Question: I need to run the code shown below (obtained from:<URL>.
The problem is that the code contains several methods named: createSocket with different argument types. The eclipse shows me error saying:

I read that Java can have multiple methods with same name as long as the arguments are different (method overloading). I do not know why this is causing me a problem here?
The code is:
'''
class SSLSocketFactoryEx extends SSLSocketFactory
{
public SSLSocketFactoryEx() throws NoSuchAlgorithmException, KeyManagementException
{
initSSLSocketFactoryEx(null,null,null);
}
public SSLSocketFactoryEx(KeyManager[] km, TrustManager[] tm, SecureRandom random) throws NoSuchAlgorithmException, KeyManagementException
{
initSSLSocketFactoryEx(km, tm, random);
}
public SSLSocketFactoryEx(SSLContext ctx) throws NoSuchAlgorithmException, KeyManagementException
{
initSSLSocketFactoryEx(ctx);
}
public String[] getDefaultCipherSuites()
{
return m_ciphers;
}
public String[] getSupportedCipherSuites()
{
return m_ciphers;
}
public String[] getDefaultProtocols()
{
return m_protocols;
}
public String[] getSupportedProtocols()
{
return m_protocols;
}
public Socket createSocket(Socket s, String host, int port, boolean autoClose) throws IOException
{
SSLSocketFactory factory = m_ctx.getSocketFactory();
SSLSocket ss = (SSLSocket)factory.createSocket(s, host, port, autoClose);
ss.setEnabledProtocols(m_protocols);
ss.setEnabledCipherSuites(m_ciphers);
return ss;
}
public Socket createSocket(InetAddress address, int port, InetAddress localAddress, int localPort) throws IOException
{
SSLSocketFactory factory = m_ctx.getSocketFactory();
SSLSocket ss = (SSLSocket)factory.createSocket(address, port, localAddress, localPort);
ss.setEnabledProtocols(m_protocols);
ss.setEnabledCipherSuites(m_ciphers);
return ss;
}
public Socket createSocket(String host, int port, InetAddress localHost, int localPort) throws IOException
{
SSLSocketFactory factory = m_ctx.getSocketFactory();
SSLSocket ss = (SSLSocket)factory.createSocket(host, port, localHost, localPort);
ss.setEnabledProtocols(m_protocols);
ss.setEnabledCipherSuites(m_ciphers);
return ss;
}
public Socket createSocket(InetAddress host, int port) throws IOException
{
SSLSocketFactory factory = m_ctx.getSocketFactory();
SSLSocket ss = (SSLSocket)factory.createSocket(host, port);
ss.setEnabledProtocols(m_protocols);
ss.setEnabledCipherSuites(m_ciphers);
return ss;
}
public Socket createSocket(String host, int port) throws IOException
{
SSLSocketFactory factory = m_ctx.getSocketFactory();
SSLSocket ss = (SSLSocket)factory.createSocket(host, port);
ss.setEnabledProtocols(m_protocols);
ss.setEnabledCipherSuites(m_ciphers);
return ss;
}
private void initSSLSocketFactoryEx(KeyManager[] km, TrustManager[] tm, SecureRandom random)
throws NoSuchAlgorithmException, KeyManagementException
{
m_ctx = SSLContext.getInstance("TLS");
m_ctx.init(km, tm, random);
m_protocols = GetProtocolList();
m_ciphers = GetCipherList();
}
private void initSSLSocketFactoryEx(SSLContext ctx)
throws NoSuchAlgorithmException, KeyManagementException
{
m_ctx = ctx;
m_protocols = GetProtocolList();
m_ciphers = GetCipherList();
}
protected String[] GetProtocolList()
{
String[] preferredProtocols = { "TLSv1", "TLSv1.1", "TLSv1.2", "TLSv1.3" };
String[] availableProtocols = null;
SSLSocket socket = null;
try
{
SSLSocketFactory factory = m_ctx.getSocketFactory();
socket = (SSLSocket)factory.createSocket();
availableProtocols = socket.getSupportedProtocols();
Arrays.sort(availableProtocols);
}
catch(Exception e)
{
return new String[]{ "TLSv1" };
}
finally
{
if(socket != null)
socket.close();
}
List<String> aa = new ArrayList<String>();
for(int i = 0; i < preferredProtocols.length; i++)
{
int idx = Arrays.binarySearch(availableProtocols, preferredProtocols[i]);
if(idx >= 0)
aa.add(preferredProtocols[i]);
}
return aa.toArray(new String[0]);
}
protected String[] GetCipherList()
{
String[] preferredCiphers = {
// *_CHACHA20_POLY1305 are 3x to 4x faster than existing cipher suites.
// http://googleonlinesecurity.blogspot.com/2014/04/speeding-up-and-strengthening-https.html
// Use them if available. Normative names can be found at (TLS spec depends on IPSec spec):
// http://tools.ietf.org/html/draft-nir-ipsecme-chacha20-poly1305-01
// http://tools.ietf.org/html/draft-mavrogiannopoulos-chacha-tls-02
"TLS_ECDHE_ECDSA_WITH_CHACHA20_POLY1305",
"TLS_ECDHE_RSA_WITH_CHACHA20_POLY1305",
"TLS_ECDHE_ECDSA_WITH_CHACHA20_SHA",
"TLS_ECDHE_RSA_WITH_CHACHA20_SHA",
"TLS_DHE_RSA_WITH_CHACHA20_POLY1305",
"TLS_RSA_WITH_CHACHA20_POLY1305",
"TLS_DHE_RSA_WITH_CHACHA20_SHA",
"TLS_RSA_WITH_CHACHA20_SHA",
// Done with bleeding edge, back to TLS v1.2 and below
"TLS_ECDHE_ECDSA_WITH_AES_256_CBC_SHA384",
"TLS_ECDHE_RSA_WITH_AES_256_CBC_SHA384",
"TLS_ECDHE_ECDSA_WITH_AES_128_CBC_SHA256",
"TLS_ECDHE_RSA_WITH_AES_128_CBC_SHA256",
"TLS_ECDHE_RSA_WITH_AES_256_GCM_SHA384",
"TLS_DHE_DSS_WITH_AES_256_GCM_SHA384",
"TLS_ECDHE_RSA_WITH_AES_128_GCM_SHA256",
"TLS_DHE_DSS_WITH_AES_128_GCM_SHA256",
// TLS v1.0 (with some SSLv3 interop)
"TLS_DHE_RSA_WITH_AES_256_CBC_SHA384",
"TLS_DHE_DSS_WITH_AES_256_CBC_SHA256",
"TLS_DHE_RSA_WITH_AES_128_CBC_SHA",
"TLS_DHE_DSS_WITH_AES_128_CBC_SHA",
"TLS_DHE_RSA_WITH_3DES_EDE_CBC_SHA",
"TLS_DHE_DSS_WITH_3DES_EDE_CBC_SHA",
"SSL_DH_RSA_WITH_3DES_EDE_CBC_SHA",
"SSL_DH_DSS_WITH_3DES_EDE_CBC_SHA",
// RSA key transport sucks, but they are needed as a fallback.
// For example, microsoft.com fails under all versions of TLS
// if they are not included. If only TLS 1.0 is available at
// the client, then google.com will fail too. TLS v1.3 is
// trying to deprecate them, so it will be interesteng to see
// what happens.
"TLS_RSA_WITH_AES_256_CBC_SHA256",
"TLS_RSA_WITH_AES_256_CBC_SHA",
"TLS_RSA_WITH_AES_128_CBC_SHA256",
"TLS_RSA_WITH_AES_128_CBC_SHA"
};
String[] availableCiphers = null;
try
{
SSLSocketFactory factory = m_ctx.getSocketFactory();
availableCiphers = factory.getSupportedCipherSuites();
Arrays.sort(availableCiphers);
}
catch(Exception e)
{
return new String[] {
"TLS_DHE_DSS_WITH_AES_128_CBC_SHA",
"TLS_DHE_DSS_WITH_AES_256_CBC_SHA",
"TLS_DHE_RSA_WITH_AES_128_CBC_SHA",
"TLS_DHE_RSA_WITH_AES_256_CBC_SHA",
"TLS_RSA_WITH_AES_256_CBC_SHA256",
"TLS_RSA_WITH_AES_256_CBC_SHA",
"TLS_RSA_WITH_AES_128_CBC_SHA256",
"TLS_RSA_WITH_AES_128_CBC_SHA",
"TLS_EMPTY_RENEGOTIATION_INFO_SCSV"
};
}
List<String> aa = new ArrayList<String>();
for(int i = 0; i < preferredCiphers.length; i++)
{
int idx = Arrays.binarySearch(availableCiphers, preferredCiphers[i]);
if(idx >= 0)
aa.add(preferredCiphers[i]);
}
aa.add("TLS_EMPTY_RENEGOTIATION_INFO_SCSV");
return aa.toArray(new String[0]);
}
private SSLContext m_ctx;
private String[] m_ciphers;
private String[] m_protocols;
}
'''
I tried to use @override before the concerned method:
'''
@Override
public Socket createSocket(Socket s, String host, int port, boolean autoClose) throws IOException
{
SSLSocketFactory factory = m_ctx.getSocketFactory();
SSLSocket ss = (SSLSocket)factory.createSocket(s, host, port, autoClose);
ss.setEnabledProtocols(m_protocols);
ss.setEnabledCipherSuites(m_ciphers);
return ss;
}
'''
Nothing has changed, the problem still exists.
Also, please, note that at the end of the code, there is this part:
'''
@Override
public Socket createSocket(Socket arg0, String arg1, int arg2, boolean arg3)
throws IOException {
// TODO Auto-generated method stub
return null;
}
'''
The error has disappeared when I commented that method.
The SSLFactory is built in class. How can I rerach it to check its code?
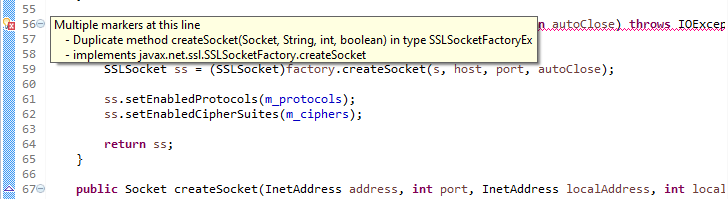
Answer: Your issue seems to be that 'createSocket(Socket, String, int, boolean)' already exists in the super class you are extending ('SSLSocketFactory').
When extending a class in Java the methods in that super class become methods in the subclass (unless a method's <URL>' method to your subclass eclipse thinks that you are trying to define a new method with the same signature as the super class' method. Try adding an '@Override' annotation above your version of the method.
Or since the super class already implements that method, you can remove your implementation and still be able to call the 'createSocket(Socket, String, int, boolean)' through your 'SSLSocketFactoryEx' class.
Given the information you provided I need to revise this answer. For you it isn't just that you were trying to Override a super method, but rather that the super method was already Overridden in your class. If you need to keep your method's functionality (i.e the 'SSLSocketFactory' implementation of 'createSocket(Socket, String, int, boolean)' is not sufficient for your needs) you must delete the other Overridden method. Overriding only works once per sub-class so you can't Override the same method twice. So just delete one of the Overridden methods and insert your code into the other so that you only have one implementation in your class.
Keep in mind that Java allow methods of the same name with different parameters. just renaming the parameters doesn't count as different parameters. Both of those methods in your class have the same signature of 'createSocket(Socket, String, int, boolean)' regardless of the parameter names.